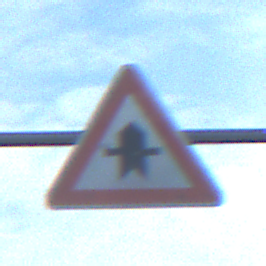
Verkehrszeichen: Vorfahrt
Umgebung: Outdoor, Nature
Tageszeit: MorningAfternoon
Wetter: PartlyCloudy
Licht: Natural
Jahreszeit: NotSpecified
Kontrast: MediumContrast